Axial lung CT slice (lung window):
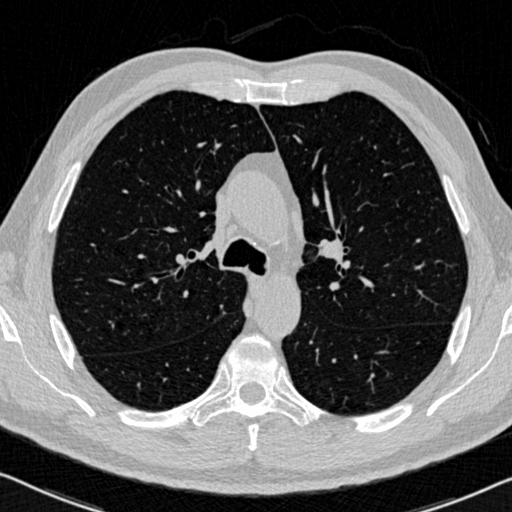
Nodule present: no